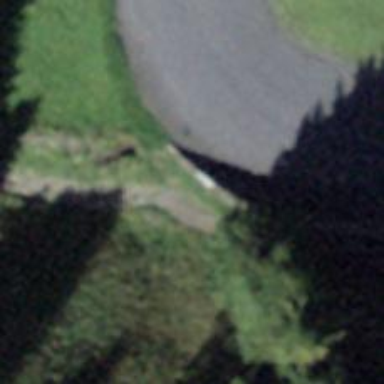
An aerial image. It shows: Unpaved path.